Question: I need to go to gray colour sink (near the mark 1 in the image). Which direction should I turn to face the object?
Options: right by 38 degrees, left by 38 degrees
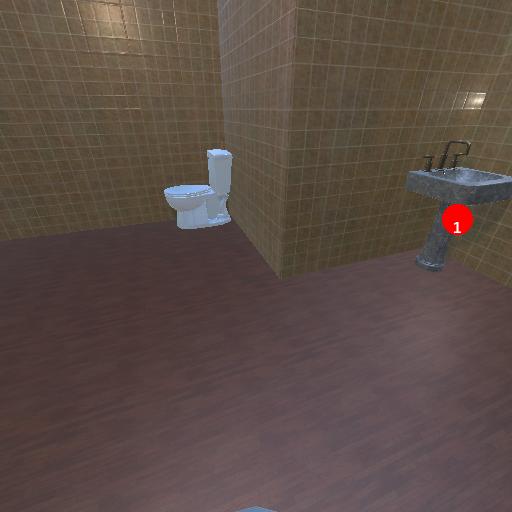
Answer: right by 38 degrees